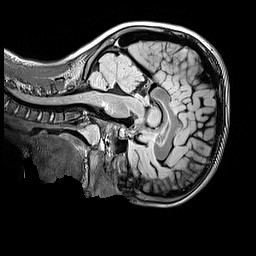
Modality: FLAIR
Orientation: sagittal
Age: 9
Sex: male
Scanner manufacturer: siemens
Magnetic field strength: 3 T
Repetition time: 5 s
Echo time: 0.388 s